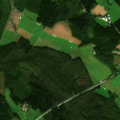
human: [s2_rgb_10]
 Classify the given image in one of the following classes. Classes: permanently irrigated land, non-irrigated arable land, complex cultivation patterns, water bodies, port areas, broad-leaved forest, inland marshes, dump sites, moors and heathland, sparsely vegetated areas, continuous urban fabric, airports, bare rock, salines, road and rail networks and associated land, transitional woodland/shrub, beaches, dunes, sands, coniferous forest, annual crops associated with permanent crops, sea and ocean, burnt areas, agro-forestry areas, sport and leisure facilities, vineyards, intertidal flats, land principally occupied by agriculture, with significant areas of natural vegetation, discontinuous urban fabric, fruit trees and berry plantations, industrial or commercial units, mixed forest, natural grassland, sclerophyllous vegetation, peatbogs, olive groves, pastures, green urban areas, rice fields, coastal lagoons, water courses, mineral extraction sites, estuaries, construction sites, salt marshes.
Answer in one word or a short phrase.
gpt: land principally occupied by agriculture, with significant areas of natural vegetation, coniferous forest, mixed forest, transitional woodland/shrub